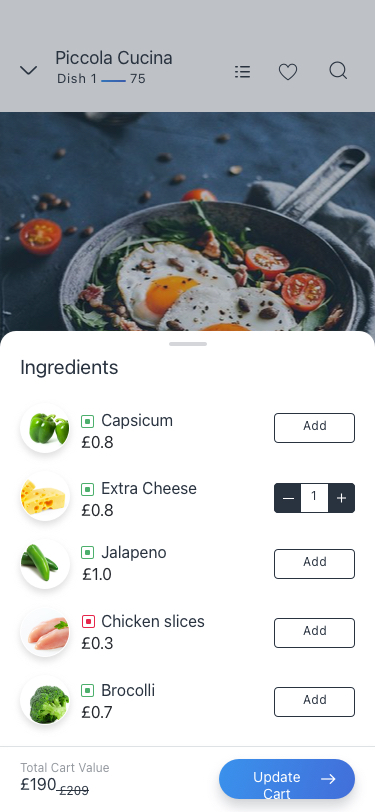
Text in this UI design:
Dish 1
75
Piccola Cucina
4 Items in your cart
Order Now
£1,890
£2099
Brocolli
£0.7
Add
Chicken slices
£0.3
Add
Ingredients
Total Cart Value
Update Cart
£190
£209
Jalapeno
£1.0
Add
Extra Cheese
£0.8
1
Add
Capsicum
£0.8